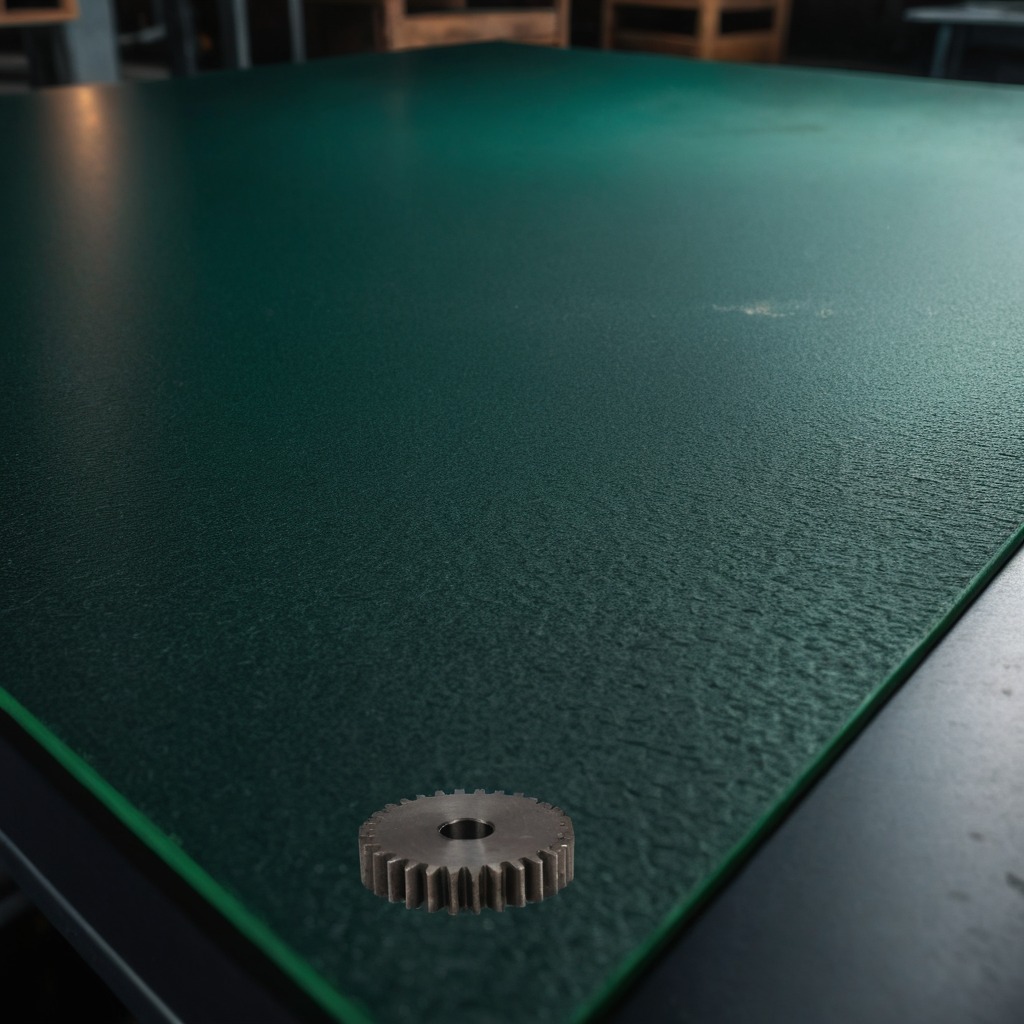
A steel gear with teeth is lying on the clean granite tabletop.